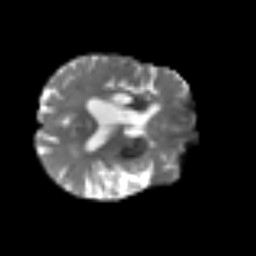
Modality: T2w
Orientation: axial
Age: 75
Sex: female
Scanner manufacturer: siemens
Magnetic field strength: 3 T
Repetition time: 3.2 s
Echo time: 0.081 s